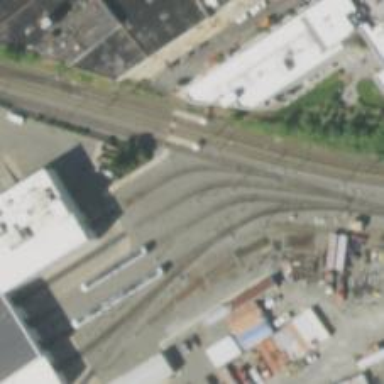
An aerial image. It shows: Light rail service yard with electrified contact lines.